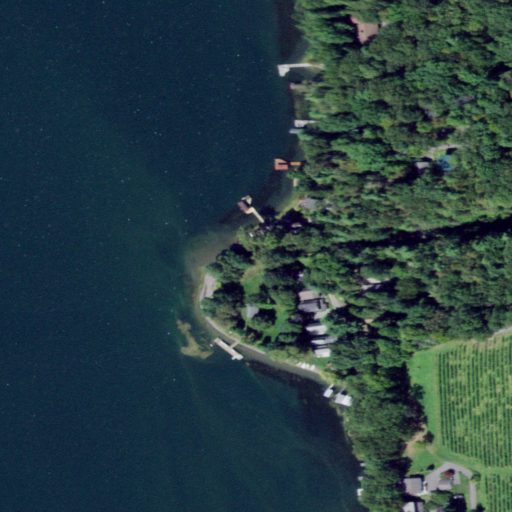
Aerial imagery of valley in New York named Glen Eldridge Tug Hollow containing open water, mixed forest, open development, cultivated crops, deciduous forest, evergreen forest, low intensity development, and medium intensity development